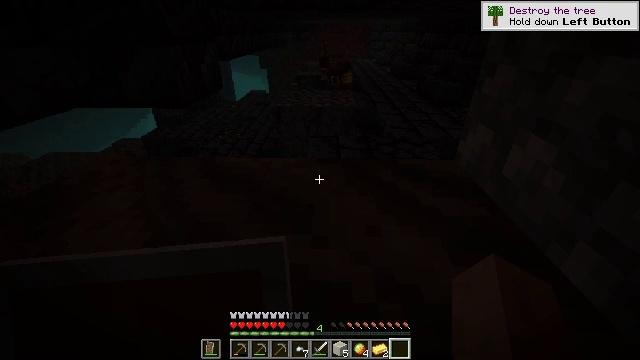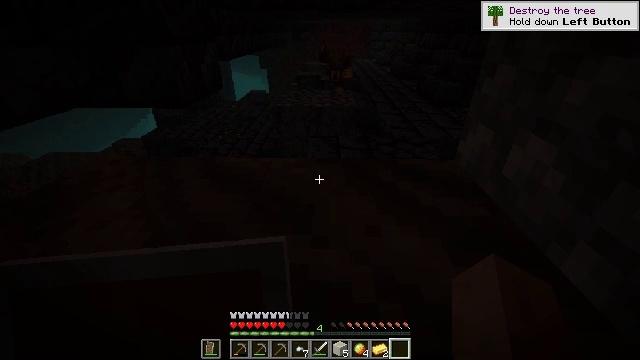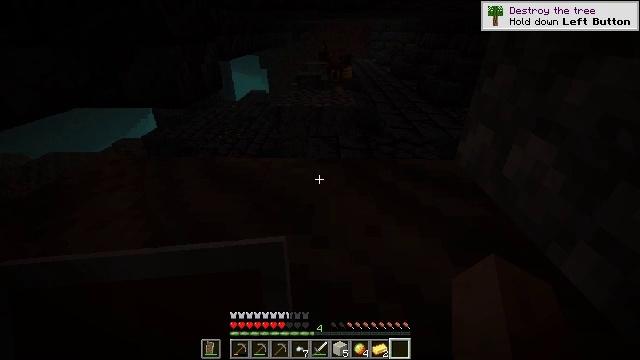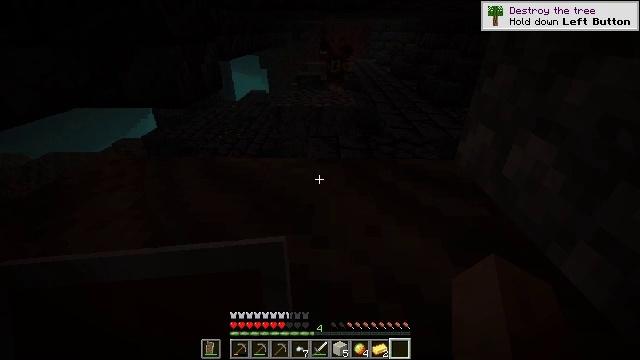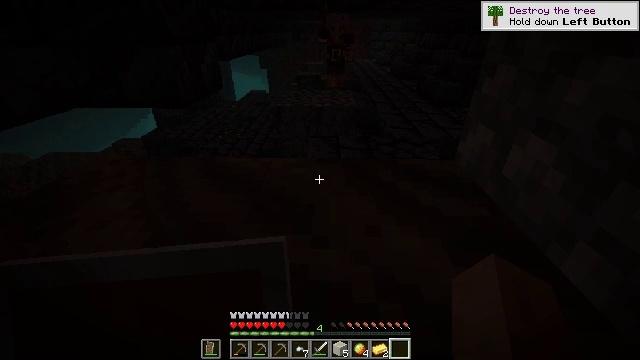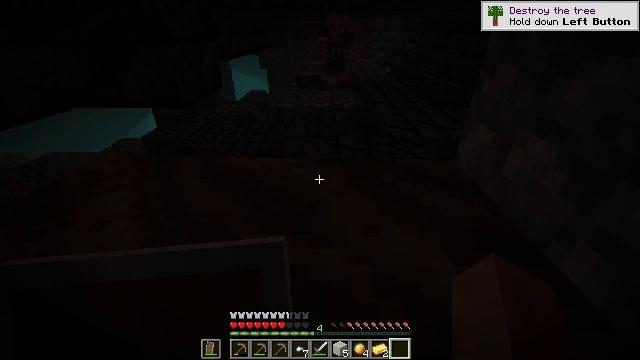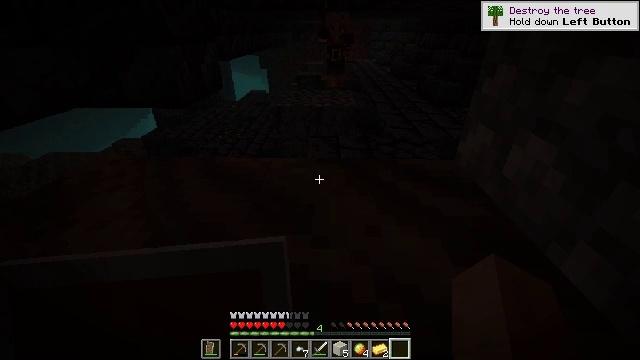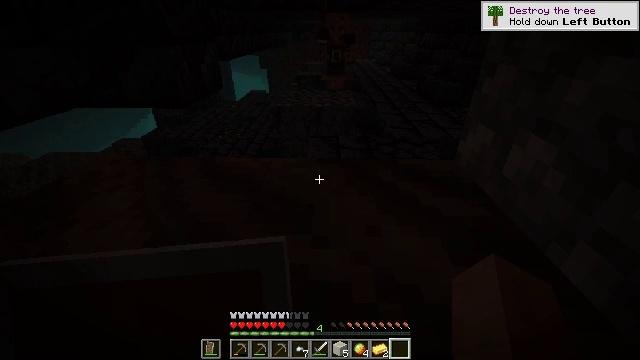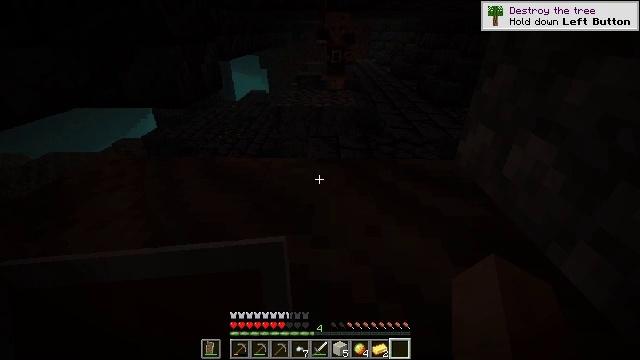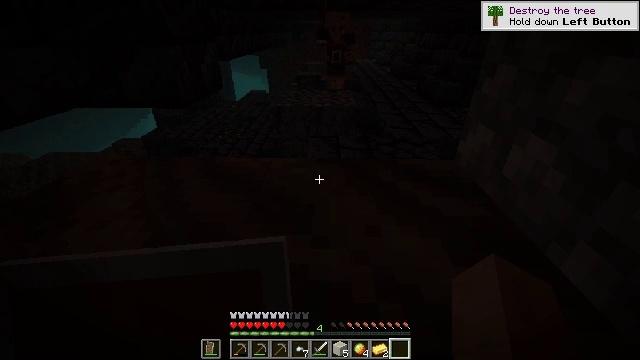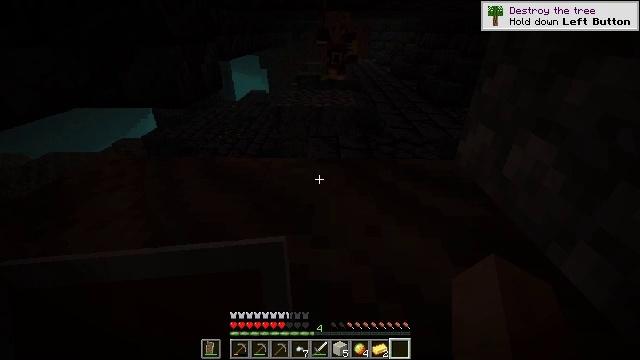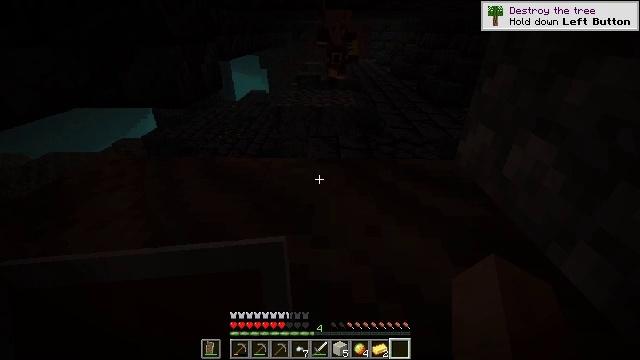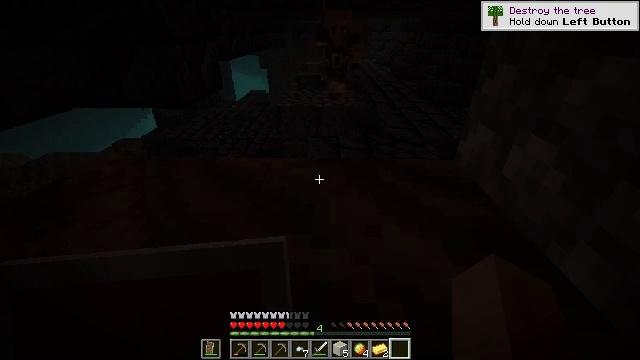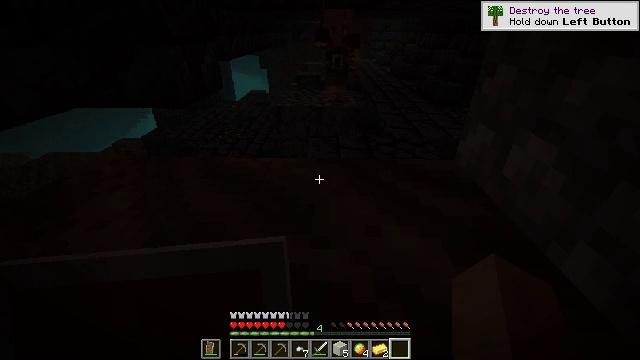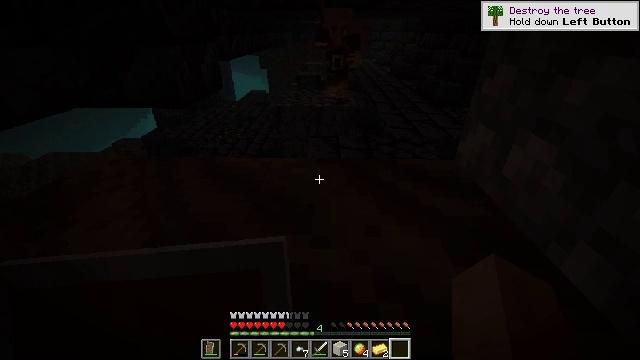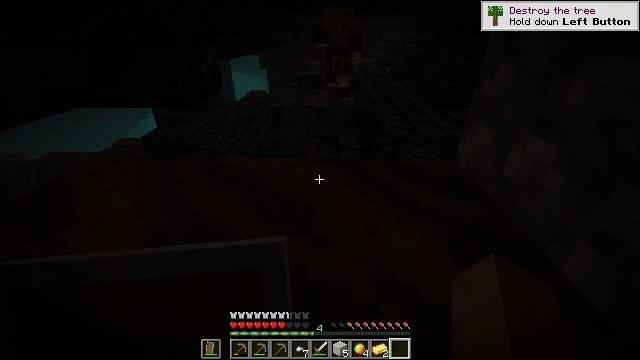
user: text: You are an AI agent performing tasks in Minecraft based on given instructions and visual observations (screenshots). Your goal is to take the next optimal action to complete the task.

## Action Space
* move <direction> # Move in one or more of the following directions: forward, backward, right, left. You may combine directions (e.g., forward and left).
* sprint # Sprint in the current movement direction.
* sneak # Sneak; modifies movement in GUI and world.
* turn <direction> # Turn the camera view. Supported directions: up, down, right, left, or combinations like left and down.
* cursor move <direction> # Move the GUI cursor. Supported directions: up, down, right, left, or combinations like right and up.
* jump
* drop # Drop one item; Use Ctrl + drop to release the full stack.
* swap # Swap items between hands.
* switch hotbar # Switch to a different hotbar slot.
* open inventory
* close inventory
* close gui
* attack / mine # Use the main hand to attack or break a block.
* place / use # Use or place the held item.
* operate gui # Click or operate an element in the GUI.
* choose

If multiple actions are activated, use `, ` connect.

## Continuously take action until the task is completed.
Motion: motion action
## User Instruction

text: Retrieve polished blackstone bricks from a structure.
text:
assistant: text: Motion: no_op
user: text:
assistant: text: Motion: no_op
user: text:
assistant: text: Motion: no_op
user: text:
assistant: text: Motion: no_op
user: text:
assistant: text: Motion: no_op
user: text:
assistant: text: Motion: no_op
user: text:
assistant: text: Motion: no_op
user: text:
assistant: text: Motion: no_op
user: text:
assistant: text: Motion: no_op
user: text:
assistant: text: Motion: no_op
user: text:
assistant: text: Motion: no_op
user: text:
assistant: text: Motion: no_op
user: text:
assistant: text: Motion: no_op
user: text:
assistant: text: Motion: no_op
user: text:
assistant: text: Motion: no_op
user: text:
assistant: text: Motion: no_op
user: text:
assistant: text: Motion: no_op
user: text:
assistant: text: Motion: no_op
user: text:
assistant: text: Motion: no_op
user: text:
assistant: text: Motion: no_op
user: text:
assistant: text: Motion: no_op
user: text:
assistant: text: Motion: no_op
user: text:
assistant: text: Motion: no_op
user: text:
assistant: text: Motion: no_op
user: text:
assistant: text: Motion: no_op
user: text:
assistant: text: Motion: no_op
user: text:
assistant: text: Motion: no_op
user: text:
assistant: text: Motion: no_op
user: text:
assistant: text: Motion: no_op
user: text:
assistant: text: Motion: no_op